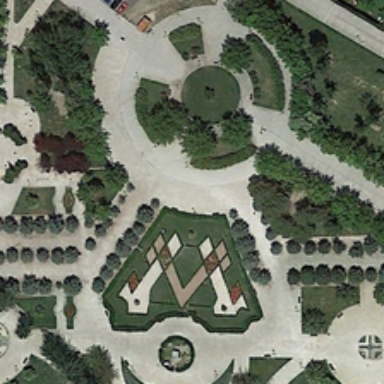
Many green trees shaped like circle or polygon are in a square .